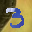
Label: 3